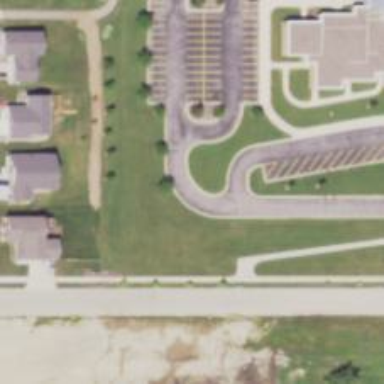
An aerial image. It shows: Asphalt driveway designated for school use.